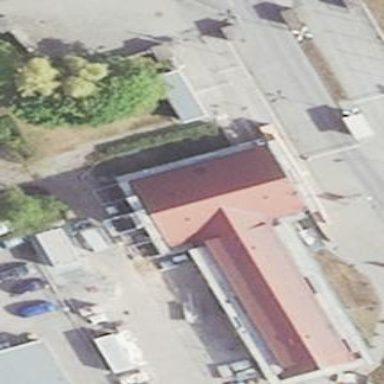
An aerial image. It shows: Office building.